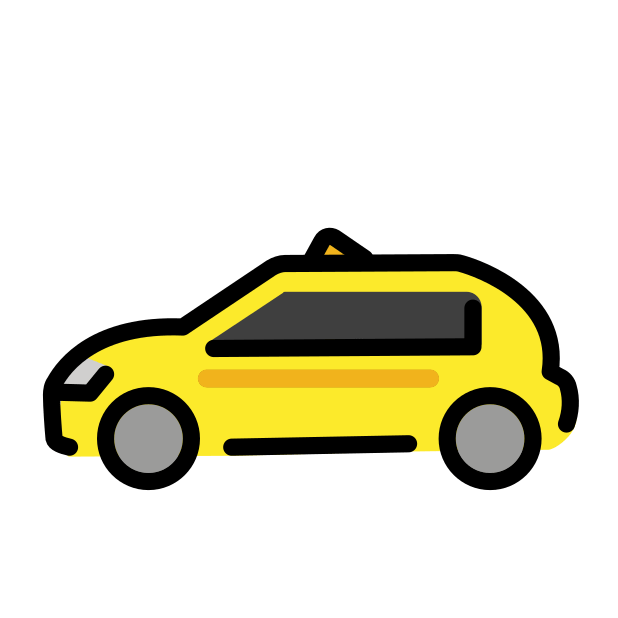
taxi